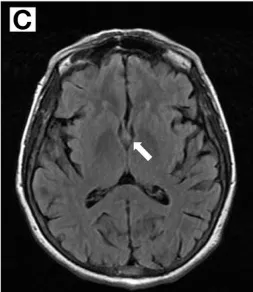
Magnetic resonance imaging findings. (C) FLAIR image 3 days after symptom onset.
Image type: radiology (mri)